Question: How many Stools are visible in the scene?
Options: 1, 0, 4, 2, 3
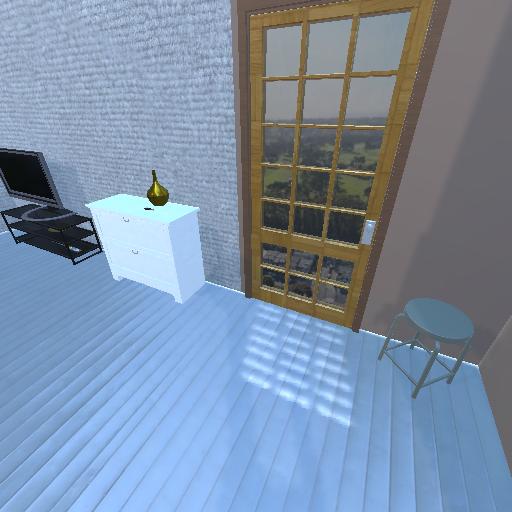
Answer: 1